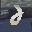
Label: 2